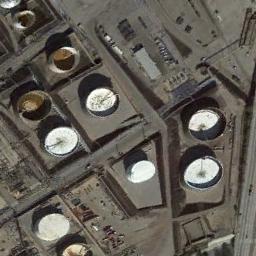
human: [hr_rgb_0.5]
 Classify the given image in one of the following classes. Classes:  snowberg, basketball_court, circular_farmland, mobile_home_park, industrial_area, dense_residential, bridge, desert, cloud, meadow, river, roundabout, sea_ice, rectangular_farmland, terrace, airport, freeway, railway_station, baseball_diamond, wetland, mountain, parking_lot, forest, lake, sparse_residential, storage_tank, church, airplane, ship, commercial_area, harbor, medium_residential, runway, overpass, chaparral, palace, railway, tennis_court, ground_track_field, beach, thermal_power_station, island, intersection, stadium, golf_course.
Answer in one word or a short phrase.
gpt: storage_tank